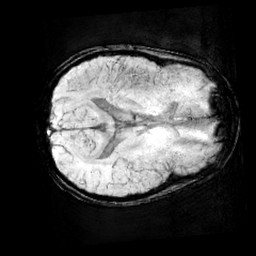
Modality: minIP
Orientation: axial
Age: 13
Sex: female
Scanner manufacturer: siemens
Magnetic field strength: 3 T
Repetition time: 0.027 s
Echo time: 0.02 s